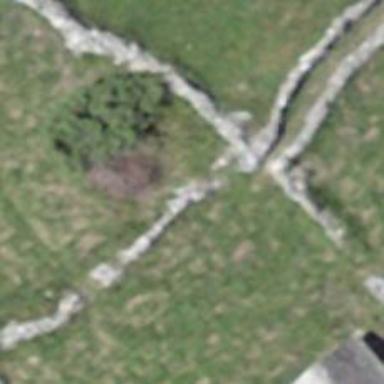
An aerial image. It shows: Wall made of dry stone.